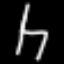
Label: chair